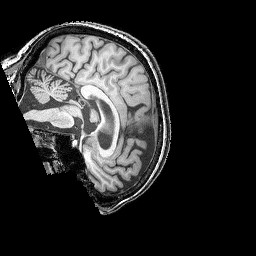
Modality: T1w
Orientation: sagittal
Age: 75
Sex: female
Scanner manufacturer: siemens
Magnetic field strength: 3 T
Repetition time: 2.25 s
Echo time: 0.00411 s